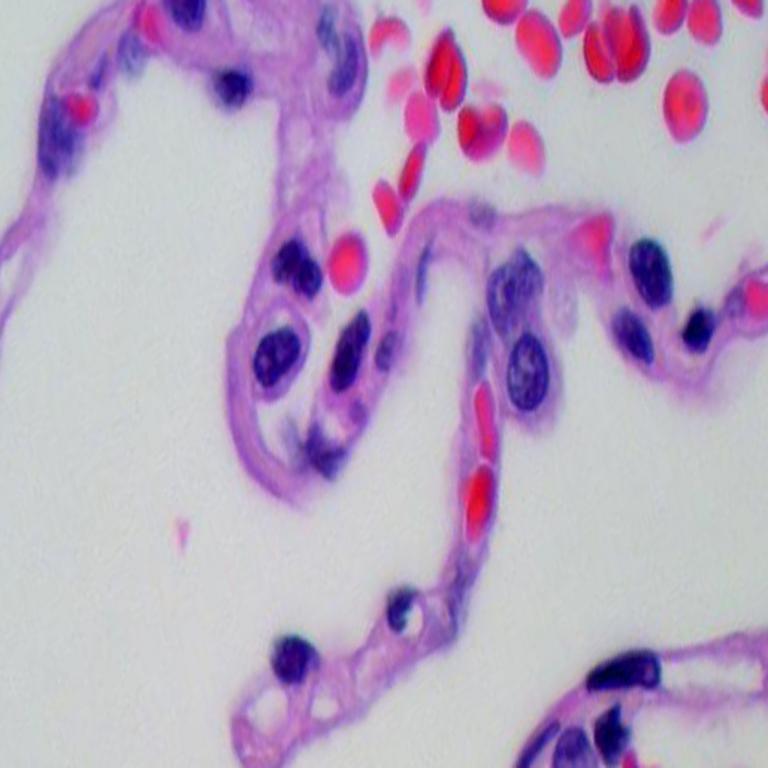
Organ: lung
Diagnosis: benign